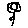
Label: flower